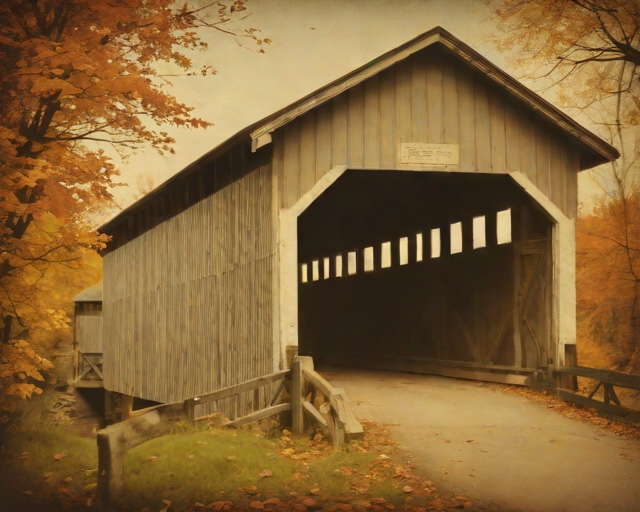
Category: Autumn